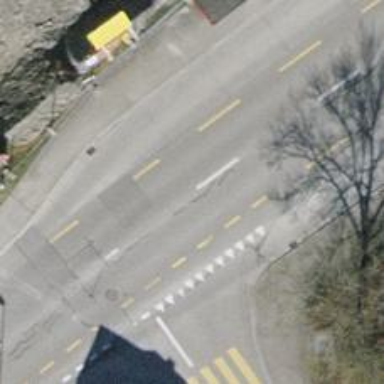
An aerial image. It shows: Bus stop with stop position for public transport.